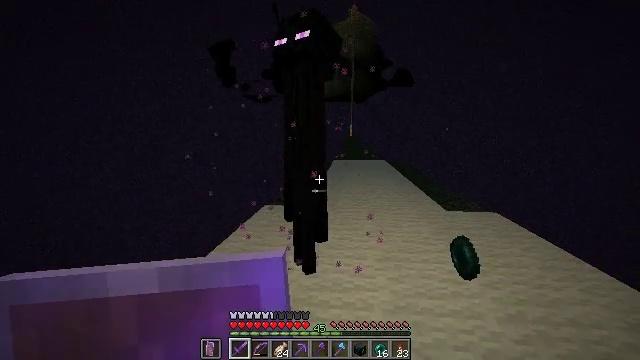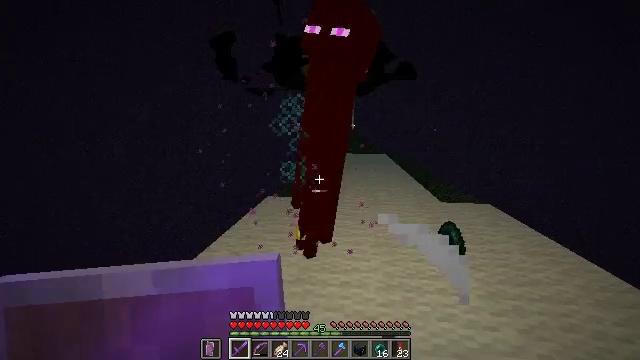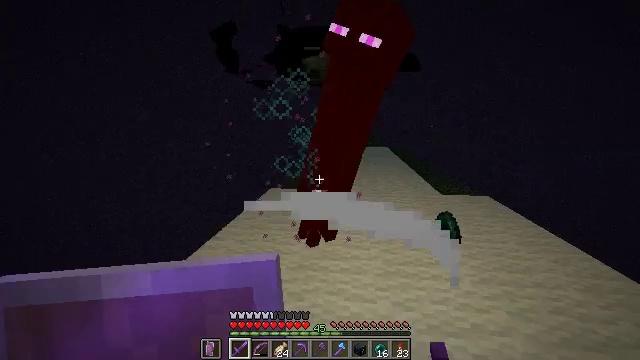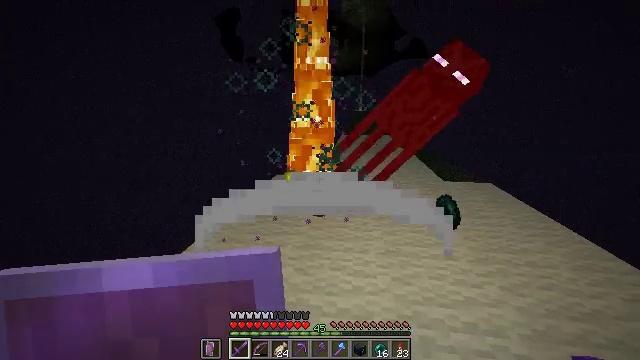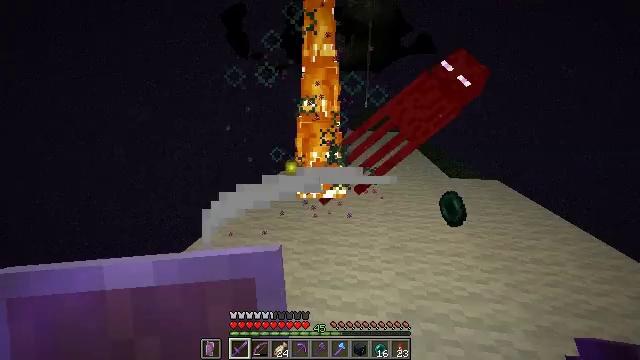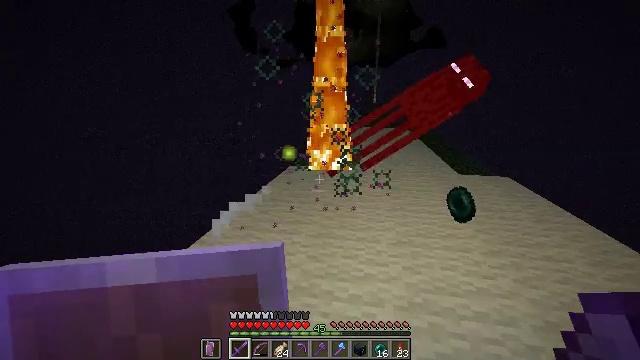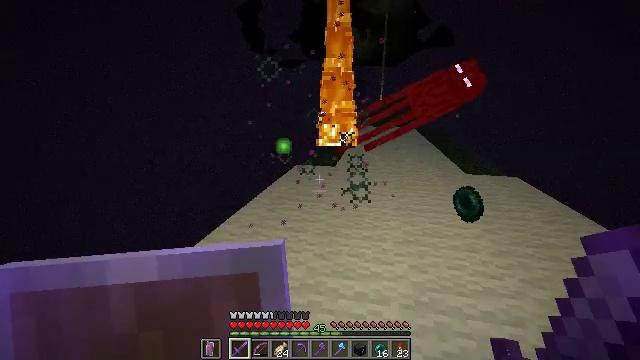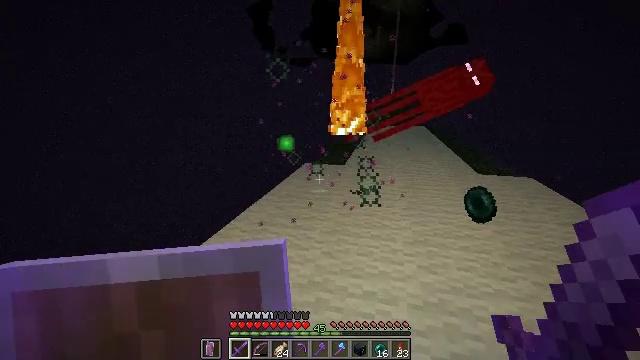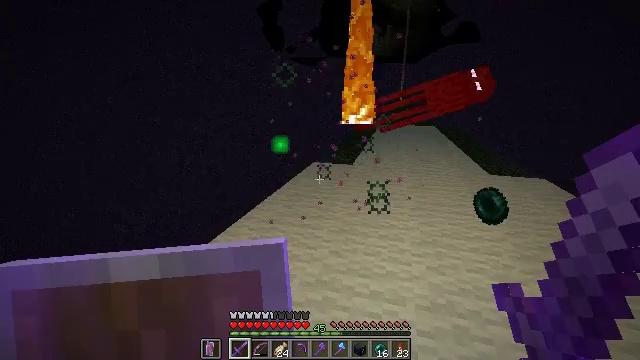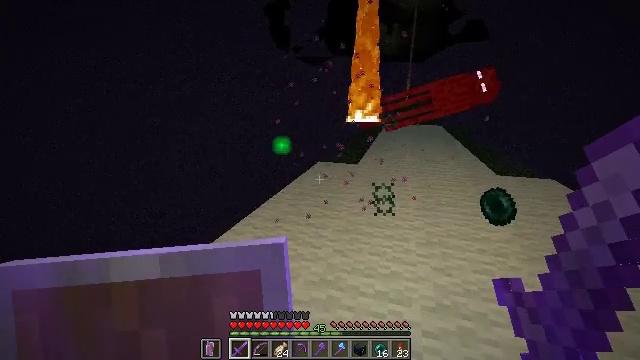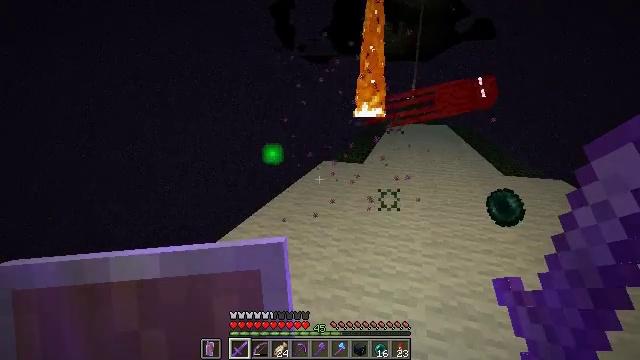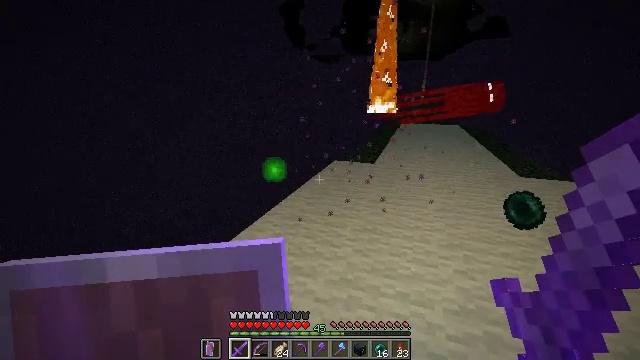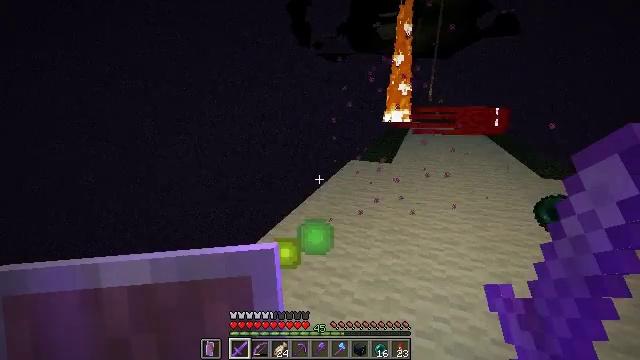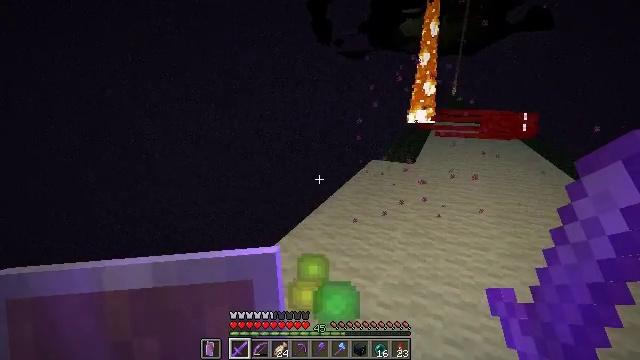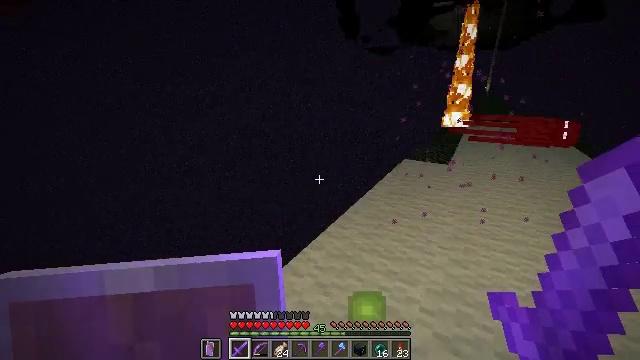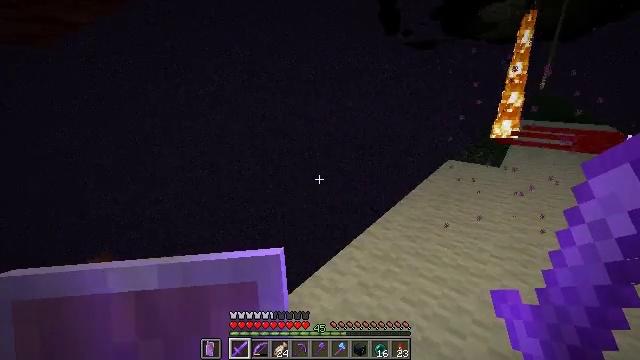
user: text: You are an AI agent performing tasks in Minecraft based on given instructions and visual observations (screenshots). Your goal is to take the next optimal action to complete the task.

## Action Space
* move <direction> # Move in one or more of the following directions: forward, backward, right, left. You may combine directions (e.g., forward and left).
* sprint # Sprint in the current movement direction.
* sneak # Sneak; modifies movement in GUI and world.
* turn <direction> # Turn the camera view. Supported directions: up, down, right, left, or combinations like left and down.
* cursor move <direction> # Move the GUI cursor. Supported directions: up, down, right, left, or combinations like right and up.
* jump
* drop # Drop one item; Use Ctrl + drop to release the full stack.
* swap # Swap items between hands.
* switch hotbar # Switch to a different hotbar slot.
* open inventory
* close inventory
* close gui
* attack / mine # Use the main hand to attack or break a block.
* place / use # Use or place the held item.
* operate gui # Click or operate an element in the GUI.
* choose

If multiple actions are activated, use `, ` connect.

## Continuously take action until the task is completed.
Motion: motion action
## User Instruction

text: Drop an ender pearl.
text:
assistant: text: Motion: move back, turn down
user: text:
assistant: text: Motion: turn down
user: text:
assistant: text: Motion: turn left and down
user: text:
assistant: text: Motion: turn left
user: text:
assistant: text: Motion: turn left
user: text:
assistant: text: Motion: turn left
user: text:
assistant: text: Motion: turn left
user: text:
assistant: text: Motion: turn left
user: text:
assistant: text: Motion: turn left
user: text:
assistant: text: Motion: move left, turn left
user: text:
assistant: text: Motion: move left, turn left
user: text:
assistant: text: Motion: move left, turn left
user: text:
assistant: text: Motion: move left, turn left
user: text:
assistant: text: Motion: turn left
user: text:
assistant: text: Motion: turn left
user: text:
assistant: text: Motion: turn left and down
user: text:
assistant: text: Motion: turn left
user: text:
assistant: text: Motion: turn left
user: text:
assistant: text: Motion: turn left
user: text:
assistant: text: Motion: no_op
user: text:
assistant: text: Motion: no_op
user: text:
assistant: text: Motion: turn left
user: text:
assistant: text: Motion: turn left
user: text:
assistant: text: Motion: turn left
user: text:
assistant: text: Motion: no_op
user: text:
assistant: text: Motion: no_op
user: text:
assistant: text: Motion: no_op
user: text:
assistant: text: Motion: open inventory
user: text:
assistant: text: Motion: open inventory
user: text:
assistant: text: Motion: open inventory